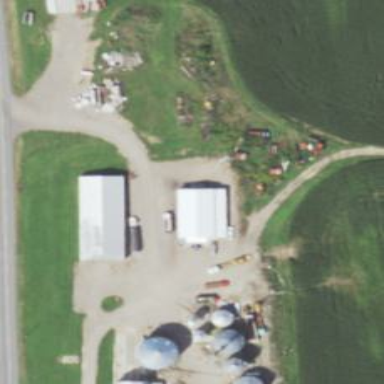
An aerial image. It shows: Farmyard area.